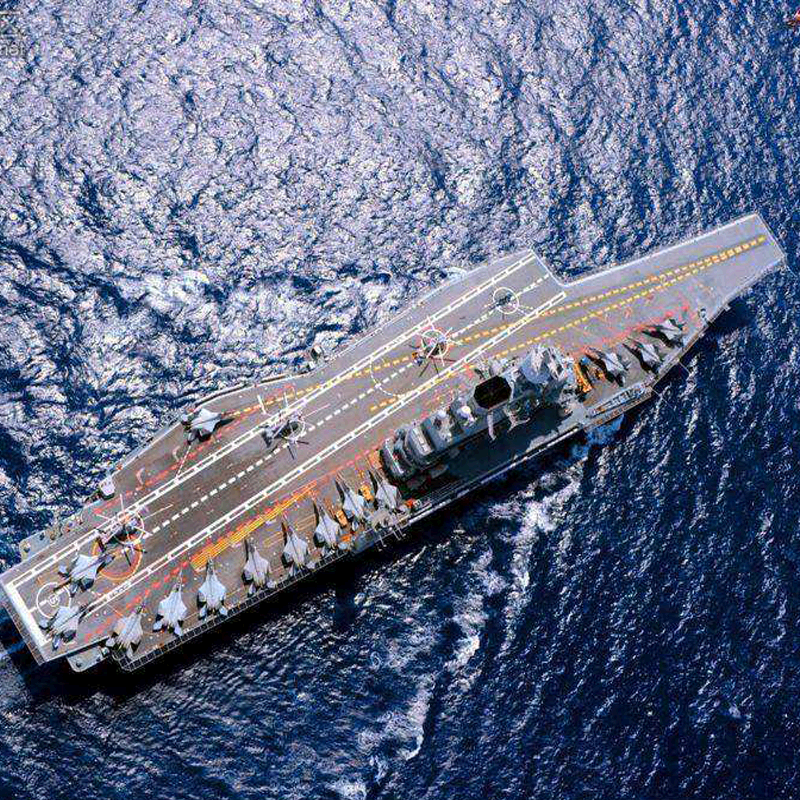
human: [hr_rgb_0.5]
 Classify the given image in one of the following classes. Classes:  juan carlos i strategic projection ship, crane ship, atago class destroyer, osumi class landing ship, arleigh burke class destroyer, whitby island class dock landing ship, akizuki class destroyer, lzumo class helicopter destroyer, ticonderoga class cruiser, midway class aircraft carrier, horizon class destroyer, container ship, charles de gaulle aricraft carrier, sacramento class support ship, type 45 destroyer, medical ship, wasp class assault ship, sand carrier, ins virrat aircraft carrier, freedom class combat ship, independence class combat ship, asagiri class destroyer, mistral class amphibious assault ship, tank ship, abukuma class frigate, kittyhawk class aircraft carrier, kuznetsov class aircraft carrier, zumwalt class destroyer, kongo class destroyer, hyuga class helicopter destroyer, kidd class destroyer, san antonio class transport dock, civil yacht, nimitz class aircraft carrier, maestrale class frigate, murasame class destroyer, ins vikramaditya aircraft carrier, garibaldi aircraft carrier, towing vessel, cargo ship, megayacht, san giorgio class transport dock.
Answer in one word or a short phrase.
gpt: INS Vikramaditya aircraft carrier